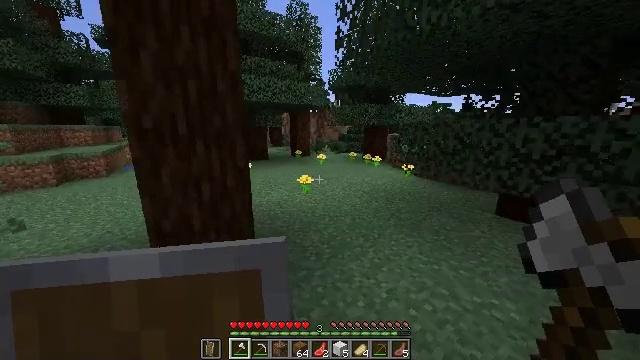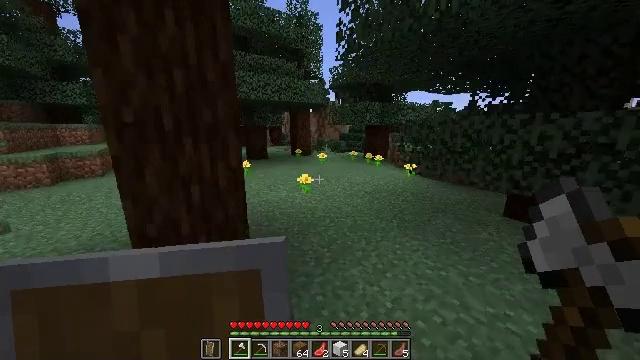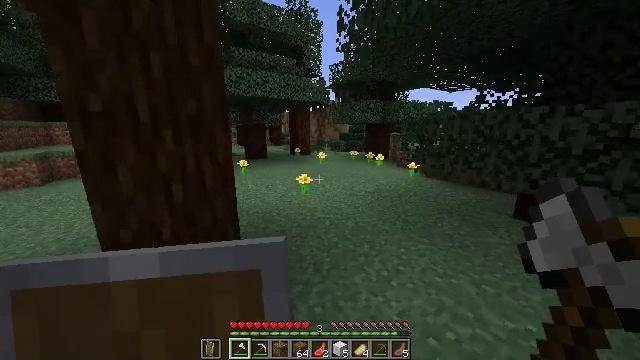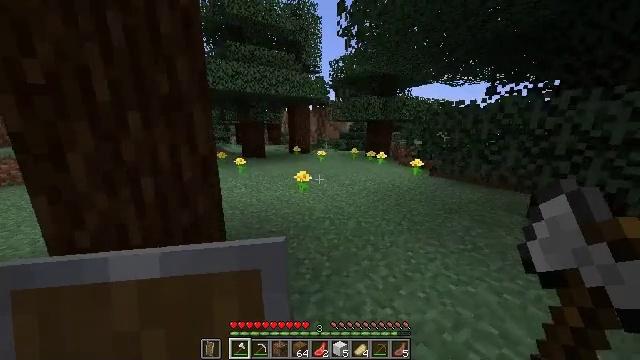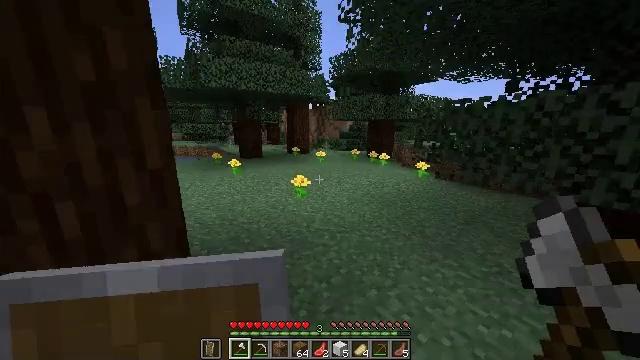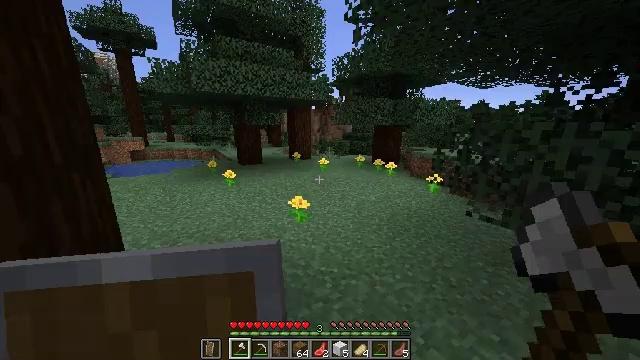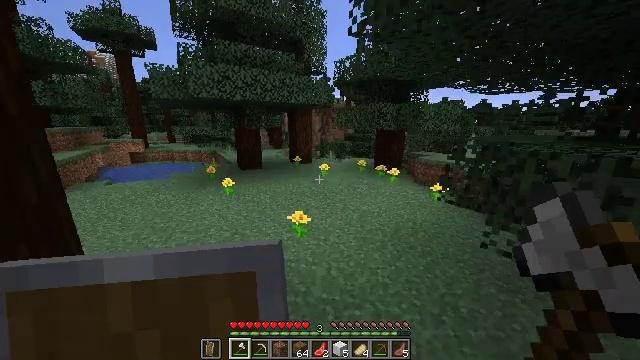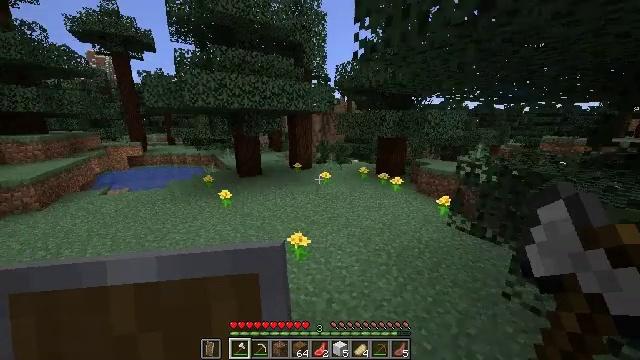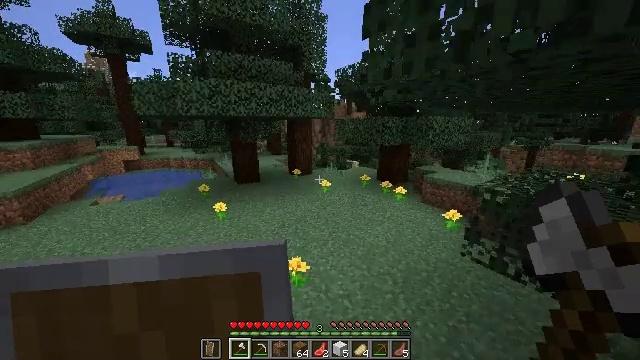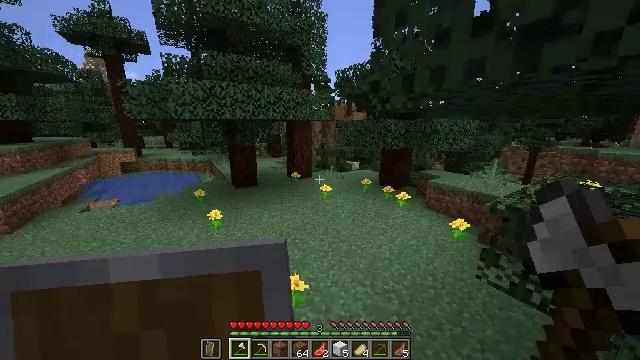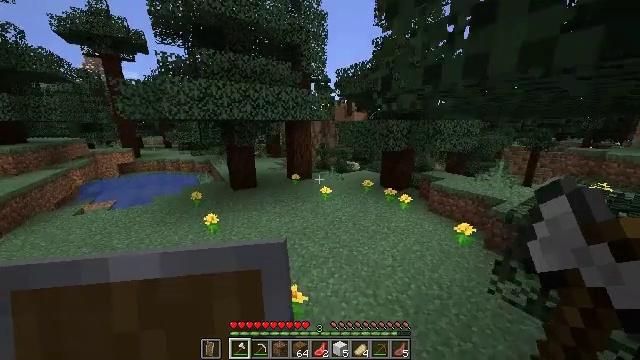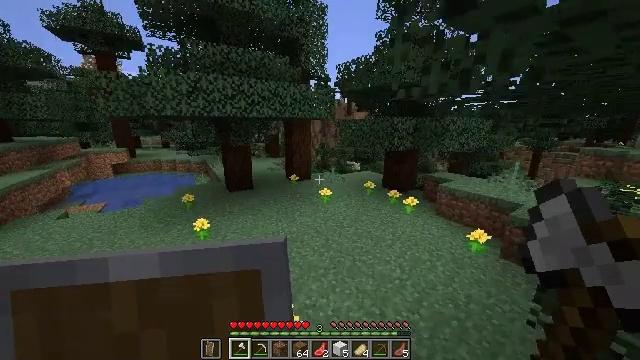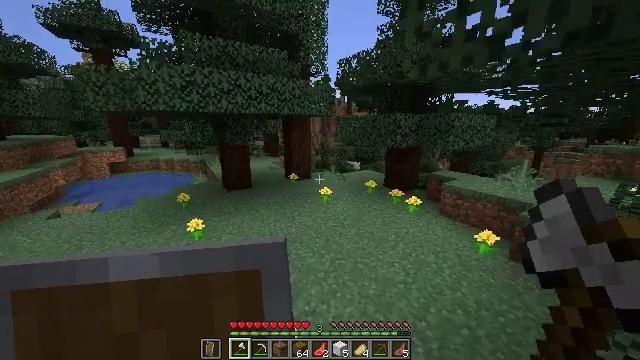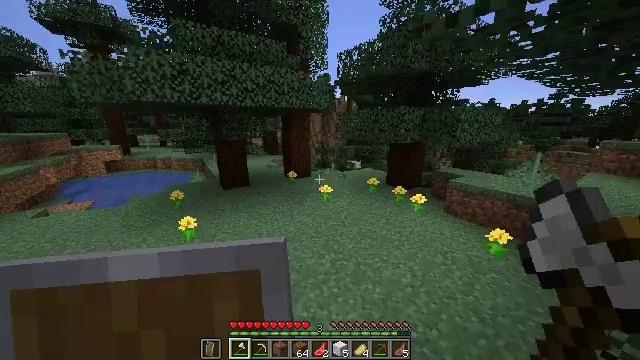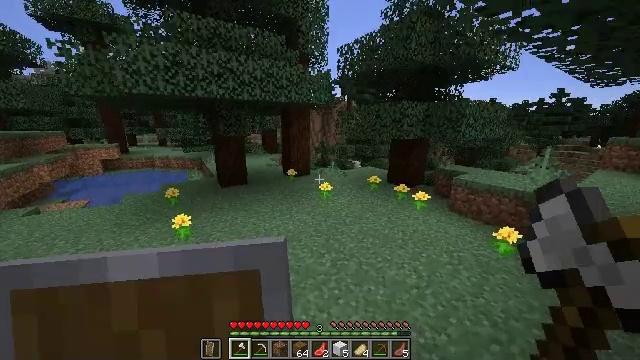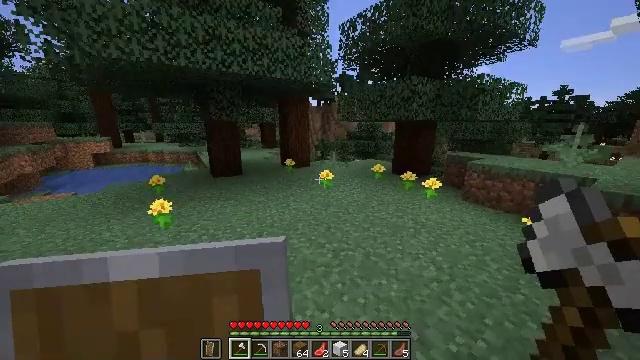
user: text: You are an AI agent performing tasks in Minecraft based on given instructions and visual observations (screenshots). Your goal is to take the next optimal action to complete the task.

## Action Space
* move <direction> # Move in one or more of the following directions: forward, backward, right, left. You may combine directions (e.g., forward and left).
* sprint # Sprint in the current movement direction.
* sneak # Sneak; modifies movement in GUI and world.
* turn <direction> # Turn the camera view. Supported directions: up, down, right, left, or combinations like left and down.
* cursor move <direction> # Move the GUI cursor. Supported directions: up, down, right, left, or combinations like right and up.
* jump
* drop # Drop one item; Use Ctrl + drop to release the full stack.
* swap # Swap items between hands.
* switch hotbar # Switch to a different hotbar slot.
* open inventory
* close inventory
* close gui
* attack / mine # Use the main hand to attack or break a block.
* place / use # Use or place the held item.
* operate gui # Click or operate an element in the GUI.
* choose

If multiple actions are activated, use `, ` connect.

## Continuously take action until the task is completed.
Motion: motion action
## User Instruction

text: Dig through gravel to clear a path.
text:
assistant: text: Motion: move forward, sprint, jump
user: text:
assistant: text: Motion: move forward, sprint, jump
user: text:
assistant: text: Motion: move forward, sprint, jump
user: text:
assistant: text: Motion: move forward, sprint, jump
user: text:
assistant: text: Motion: move forward, sprint, jump
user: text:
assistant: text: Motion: move forward, sprint, jump
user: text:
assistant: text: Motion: move forward, sprint, jump
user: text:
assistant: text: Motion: move forward, sprint, jump
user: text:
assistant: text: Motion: move forward, sprint, jump
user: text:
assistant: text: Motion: move forward, sprint, jump
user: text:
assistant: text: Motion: move forward, sprint, jump
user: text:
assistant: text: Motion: move forward, sprint, jump
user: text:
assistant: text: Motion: move forward, sprint, jump
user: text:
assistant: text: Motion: move forward, sprint, jump
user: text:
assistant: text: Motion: move forward, sprint, jump
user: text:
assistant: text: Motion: move forward, sprint, jump
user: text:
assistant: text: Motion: move forward, sprint, jump
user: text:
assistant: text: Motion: move forward and move left, sprint, jump
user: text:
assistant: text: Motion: move forward and move left, sprint, jump
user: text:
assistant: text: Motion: move forward and move left, sprint, turn left, jump
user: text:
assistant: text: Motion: move forward, sprint, turn left, jump
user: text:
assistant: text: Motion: move forward, sprint, turn left, jump
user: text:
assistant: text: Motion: move forward, sprint, turn left, jump
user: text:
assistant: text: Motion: move forward, sprint, turn left, jump
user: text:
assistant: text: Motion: move forward, sprint, turn left, jump
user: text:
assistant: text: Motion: move forward, sprint, turn left, jump
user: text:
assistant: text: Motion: move forward, sprint, turn left, jump
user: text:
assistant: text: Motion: move forward, sprint, turn left, jump
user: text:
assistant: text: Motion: move forward, sprint, turn left, jump
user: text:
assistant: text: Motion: move forward, sprint, turn left, jump